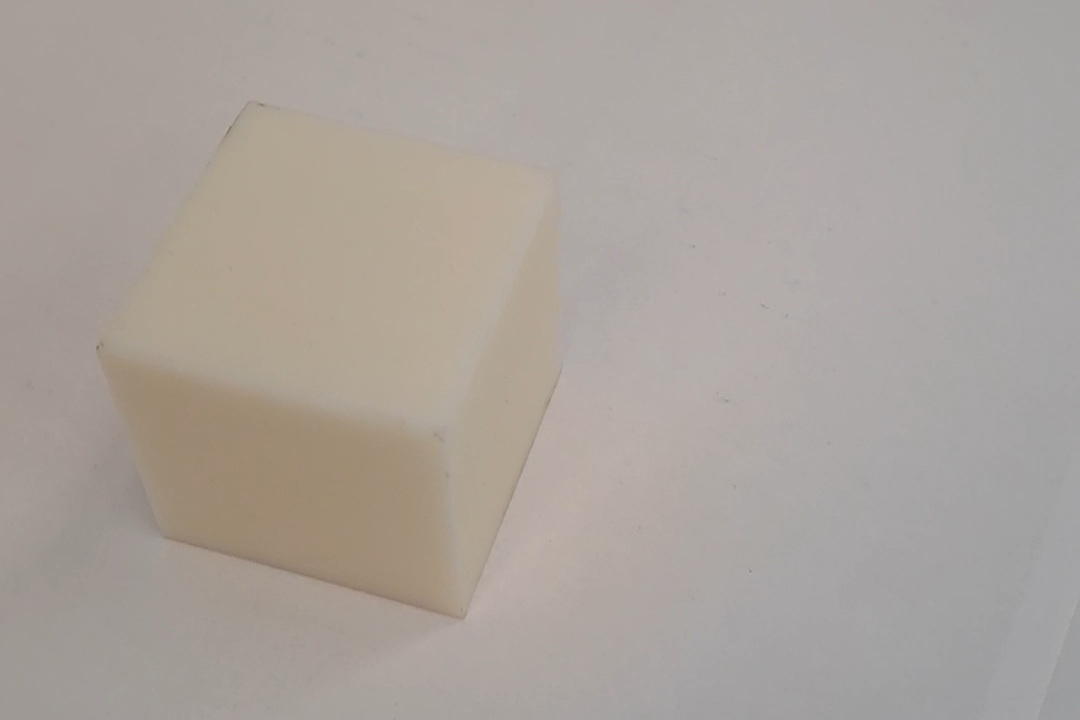
Label: Cuboid